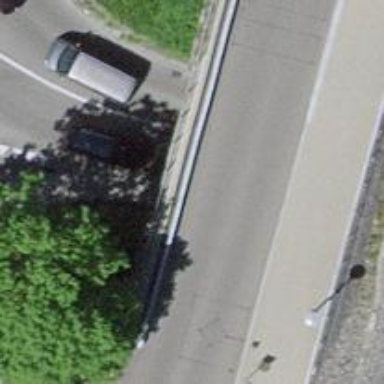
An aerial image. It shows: Secondary road passing through tunnel with asphalt surface.